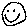
Label: smiley face